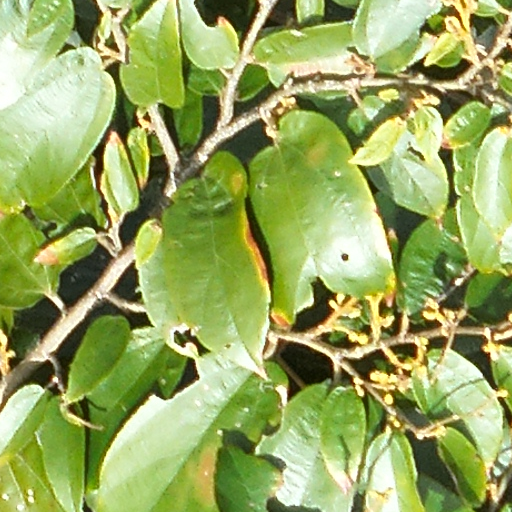
Species: Luehea seemannii
GBIF accepted scientific name: Luehea seemannii
Crown area (m\u00b2): 259.53